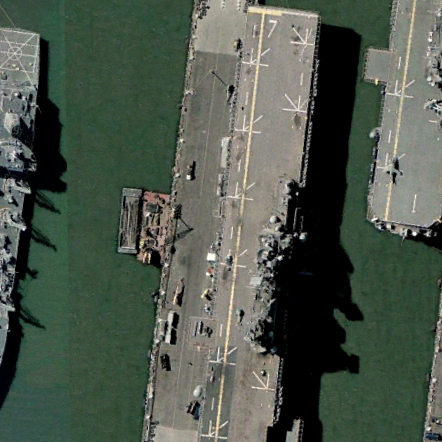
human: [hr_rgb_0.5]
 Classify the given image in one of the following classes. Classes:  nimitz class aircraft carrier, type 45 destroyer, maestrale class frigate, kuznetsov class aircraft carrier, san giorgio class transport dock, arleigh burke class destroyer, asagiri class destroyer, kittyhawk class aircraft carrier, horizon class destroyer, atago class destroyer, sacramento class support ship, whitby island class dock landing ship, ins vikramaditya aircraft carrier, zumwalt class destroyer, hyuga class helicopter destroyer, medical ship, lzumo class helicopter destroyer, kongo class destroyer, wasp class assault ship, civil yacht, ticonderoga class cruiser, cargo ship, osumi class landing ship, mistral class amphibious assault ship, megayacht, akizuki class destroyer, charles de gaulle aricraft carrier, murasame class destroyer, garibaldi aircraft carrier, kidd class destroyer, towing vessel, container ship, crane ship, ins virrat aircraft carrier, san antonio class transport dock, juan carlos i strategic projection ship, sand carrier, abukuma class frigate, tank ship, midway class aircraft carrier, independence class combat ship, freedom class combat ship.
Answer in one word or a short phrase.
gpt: Wasp class assault ship